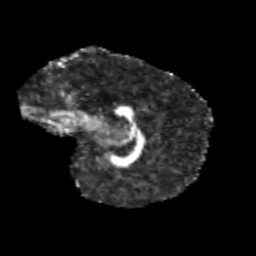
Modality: FA
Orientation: sagittal
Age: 11
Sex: male
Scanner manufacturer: siemens
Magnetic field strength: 3 T
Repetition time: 3.8 s
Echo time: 0.07 s